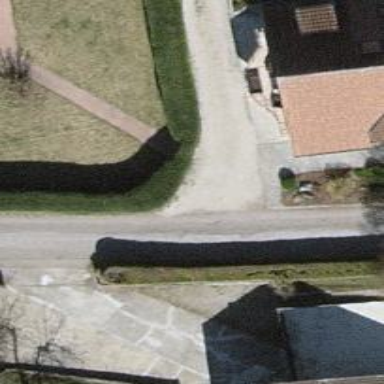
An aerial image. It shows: Residential road.